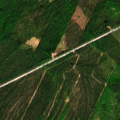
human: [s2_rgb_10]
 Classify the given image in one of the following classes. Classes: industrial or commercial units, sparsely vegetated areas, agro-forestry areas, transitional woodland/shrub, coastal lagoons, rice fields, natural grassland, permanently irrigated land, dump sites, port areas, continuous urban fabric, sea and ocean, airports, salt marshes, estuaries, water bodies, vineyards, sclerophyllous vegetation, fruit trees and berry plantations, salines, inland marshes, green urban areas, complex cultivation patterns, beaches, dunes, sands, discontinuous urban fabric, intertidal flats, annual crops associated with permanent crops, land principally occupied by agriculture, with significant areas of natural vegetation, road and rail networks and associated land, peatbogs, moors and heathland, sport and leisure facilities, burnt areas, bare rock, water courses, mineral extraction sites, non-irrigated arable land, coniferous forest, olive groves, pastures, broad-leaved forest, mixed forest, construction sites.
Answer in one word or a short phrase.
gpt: coniferous forest, mixed forest, transitional woodland/shrub